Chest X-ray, PA view. Patient: 49 years old, sex M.
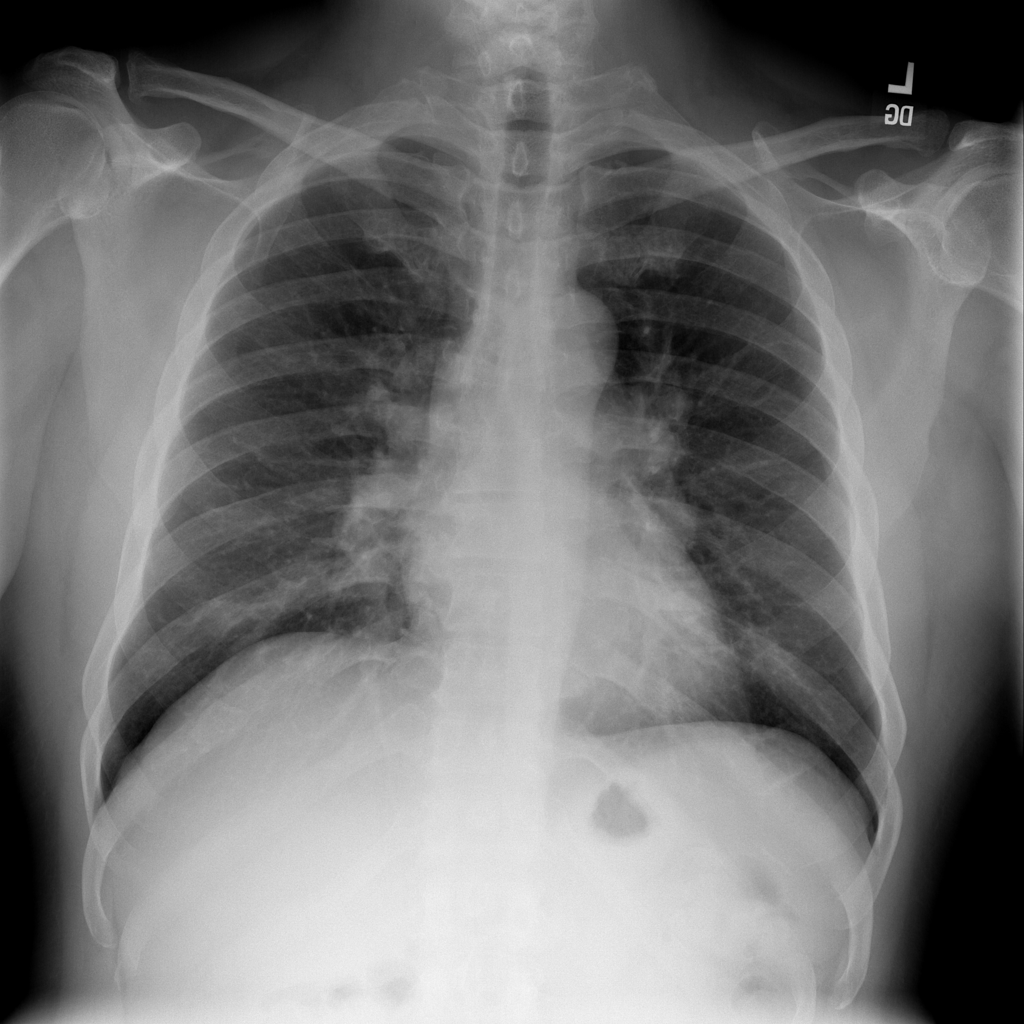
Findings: Infiltration